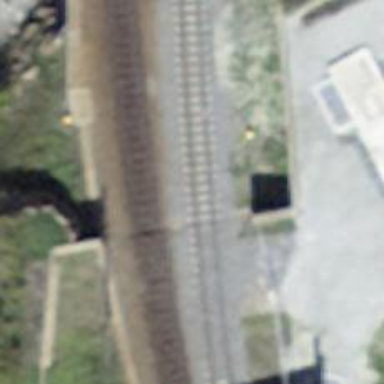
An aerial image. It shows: Narrow-gauge railway with single track. The railway is electrified with contact line.